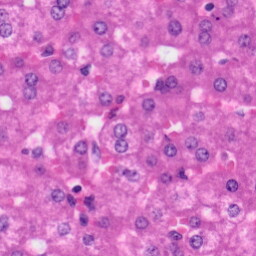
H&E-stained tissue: Liver